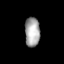
Tissue: lung
Cell type: Myeloid cells
Senescence score: 0.183
Nuclear area (px): 432
Mean DAPI intensity: 166.366